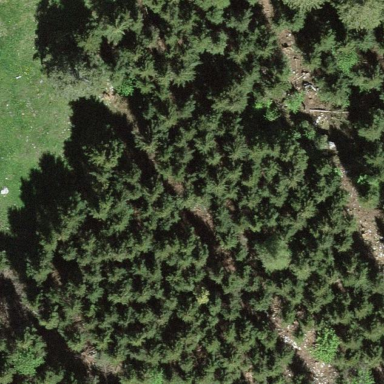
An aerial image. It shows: Needle-leaved woodland.